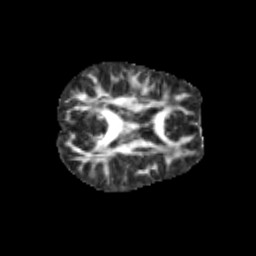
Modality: FA
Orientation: axial
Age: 10
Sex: female
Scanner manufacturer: siemens
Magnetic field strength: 3 T
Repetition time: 3.8 s
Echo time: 0.07 s